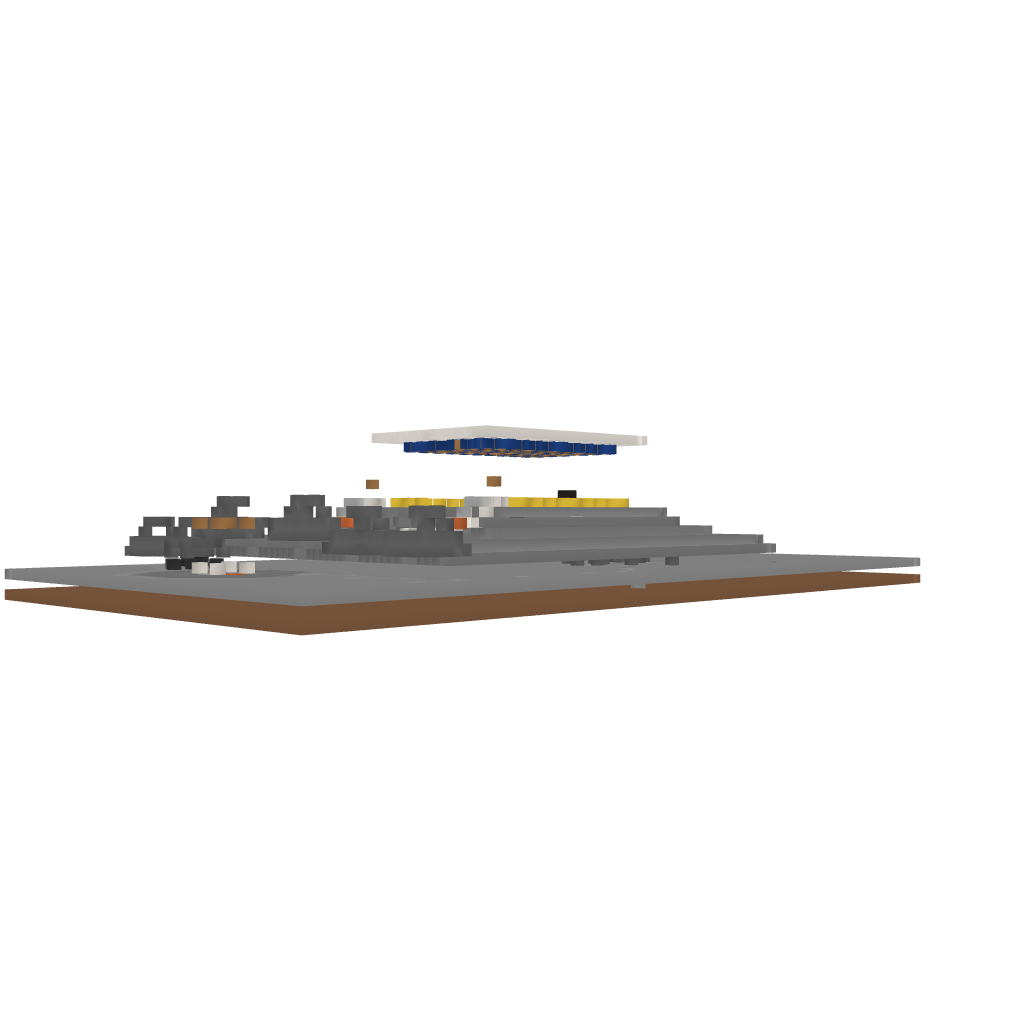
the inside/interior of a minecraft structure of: greek temple